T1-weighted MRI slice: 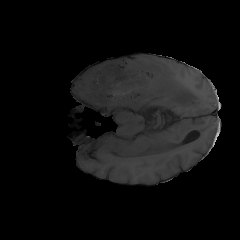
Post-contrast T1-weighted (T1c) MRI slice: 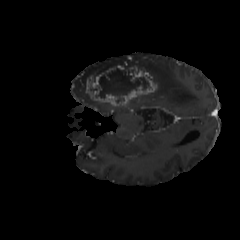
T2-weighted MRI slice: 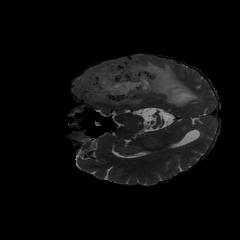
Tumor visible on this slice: yes